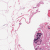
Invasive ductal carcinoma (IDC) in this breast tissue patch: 0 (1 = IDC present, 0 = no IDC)